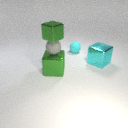
small cyan rubber sphere to the left of large cyan metal cube